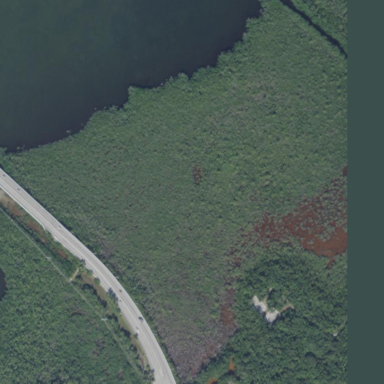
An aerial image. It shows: Wetland area dominated by mangroves.